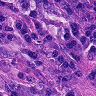
Metastatic tissue present: yes